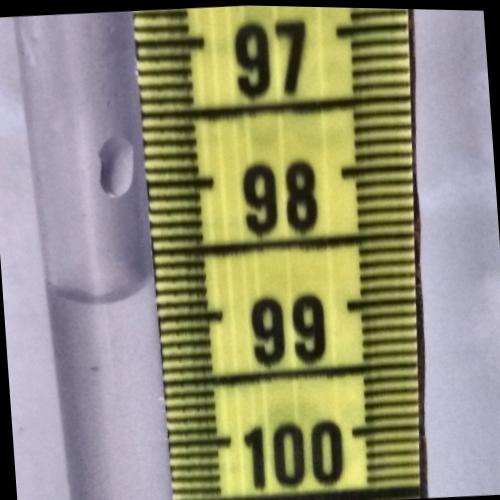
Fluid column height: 98.8 cm